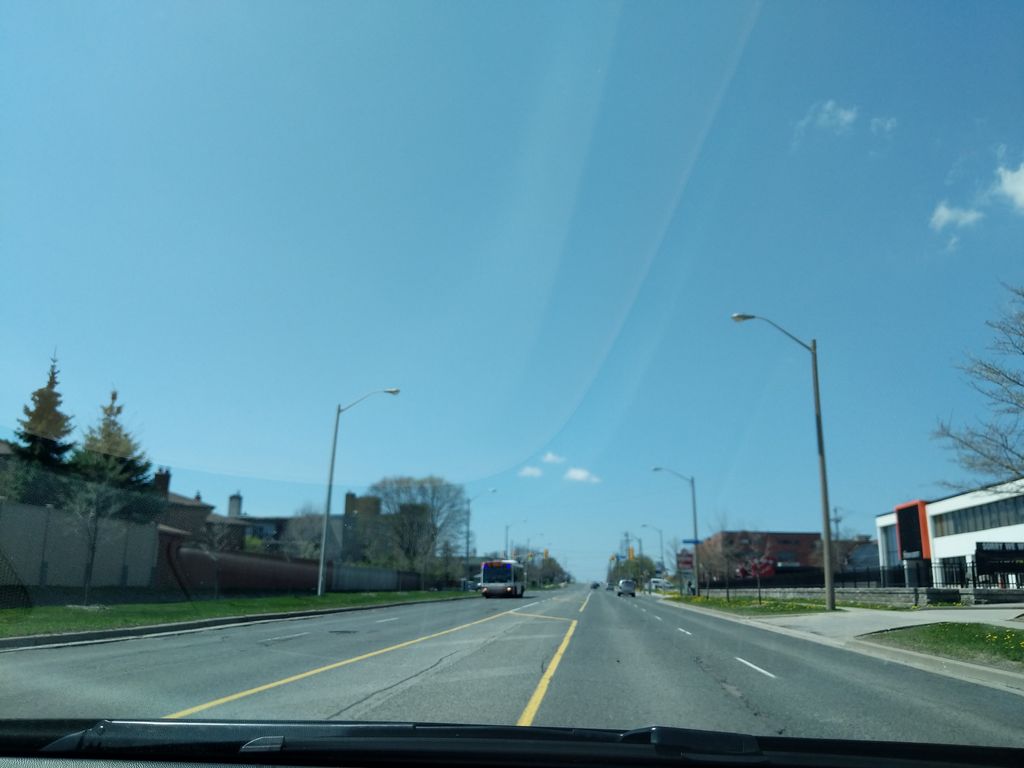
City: toronto